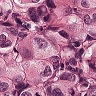
Metastatic tissue present: yes